Question: I'm writing an application based on <URL> that displays media files as thumbnails, along with a description and tags. I'd like these tags to be styled as regular Bootstrap labels and to be clickable.
I'm using <URL> inline and send them back to the server. That works well except for the tags. I cannot manage to:
1. Populate the container with tags with markup
2. Get the clean tags (without markup) to be fetched the x-editable widget
3. After doing the changes on the x-editable widget, return the clean tags and send them to the server
4. Add markup to the returned tags from the widget and re-populate the container with tags with markup.
Step 3 (sending clean data to the server) is something I can probably figure out or could be the subject of another question.
This <URL> should illustrate what I'm trying to do and the results: notice that when the edit button is clicked the widget loads the data with the unwanted markup.

## HTML: X-editable tags setup and tag styling
'''
<div class="controls controls-row">
<span class="tags" id="tags-editable-1" data-toggle="manual" data-type="select2" data-pk="1" data-original-title="Enter tags">
<a href="#"><span class="label">apples</span></a>
<a href="#"><span class="label">oranges</span></a>
<a href="#"><span class="label">pie</span></a>
</span>
<a href="#" id="tags-edit-1" data-editable="tags-editable-1" class=""><i class="icon-pencil"></i></a>
</div>
'''
## Javascript: set up X-editable and Select2
'''
$('.tags').editable({
placement: 'right',
select2: {
tags: ['cake', 'cookies'],
tokenSeparators: [",", " "]
},
});
$('[id^="tags-edit-"]').click(function(e) {
e.stopPropagation();
e.preventDefault();
$('#' + $(this).data('editable') ).editable('toggle');
});
'''
So the actual question is for steps 2 and 4: how can I strip the markup sent to the x-editable widget and re-add it to the results it returns?
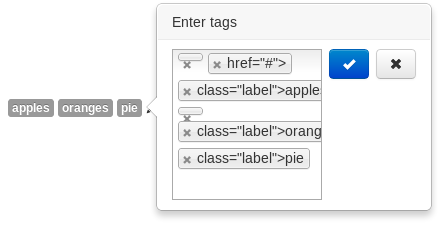
Answer: I've found out after some experimentation, although the solution is not 100% perfect.
- 'data-value''data-value="apples, oranges, pie"'- <URL>
.
'''
display: function(value) {
$.each(value,function(i){
// value[i] needs to have its HTML stripped, as every time it's read, it contains
// the HTML markup. If we don't strip it first, markup will recursively be added
// every time we open the edit widget and submit new values.
value[i] = "<span class='label'>" + $('<p>' + value[i] + '</p>').text() + "</span>";
});
$(this).html(value.join(" "));
'''
- 'shown'
.
'''
$('.tags').on('shown', function() {
var editable = $(this).data('editable');
value = editable.value
$.each(value,function(i){
value[i] = $('<p>' + value[i] + '</p>').text()
});
});
'''
This <URL> shows the code and a working example.